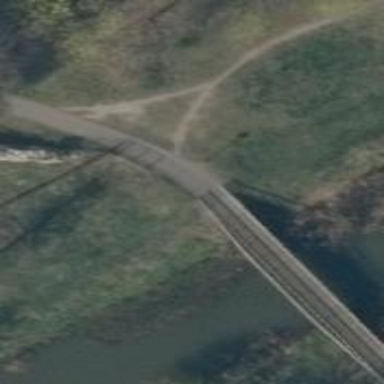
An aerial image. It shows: Footway on bridge.